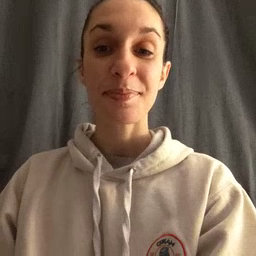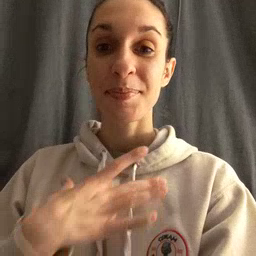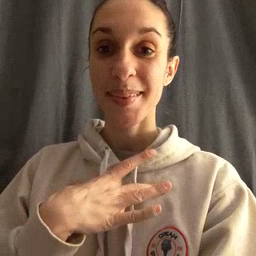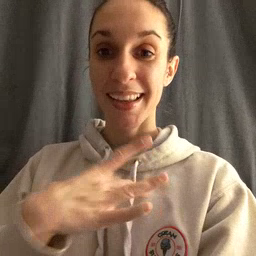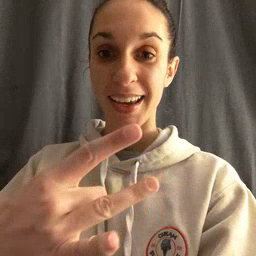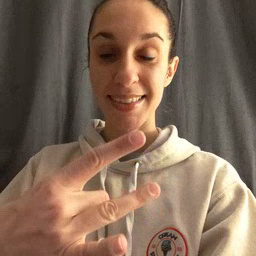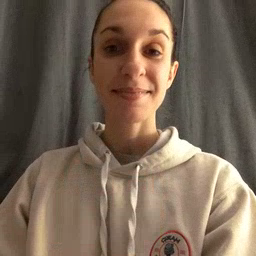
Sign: like